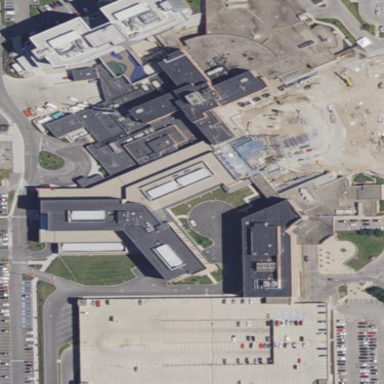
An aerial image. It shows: Healthcare facility identified as hospital.